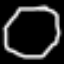
Label: octagon